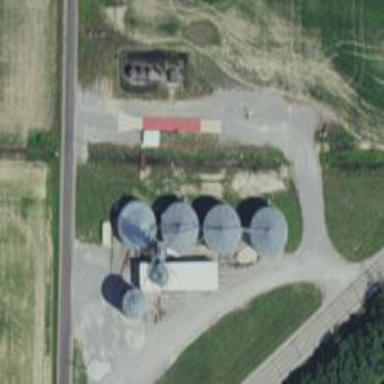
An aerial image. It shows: Silo.